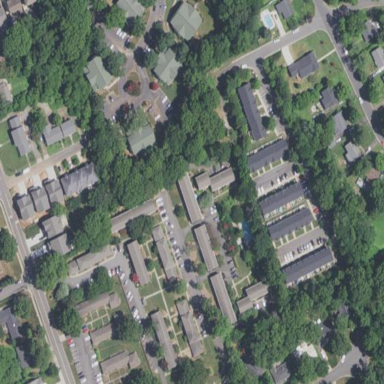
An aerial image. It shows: Residential area with apartments.